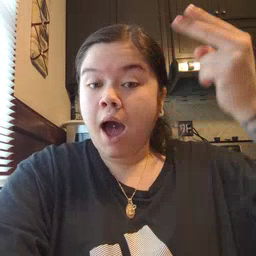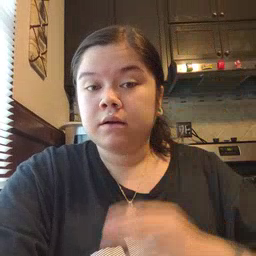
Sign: high